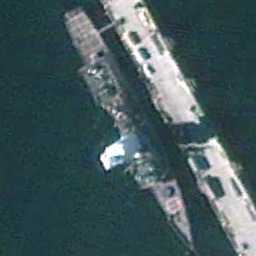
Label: cruiser